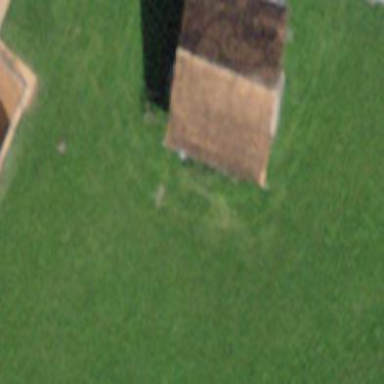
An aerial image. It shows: Shed building.